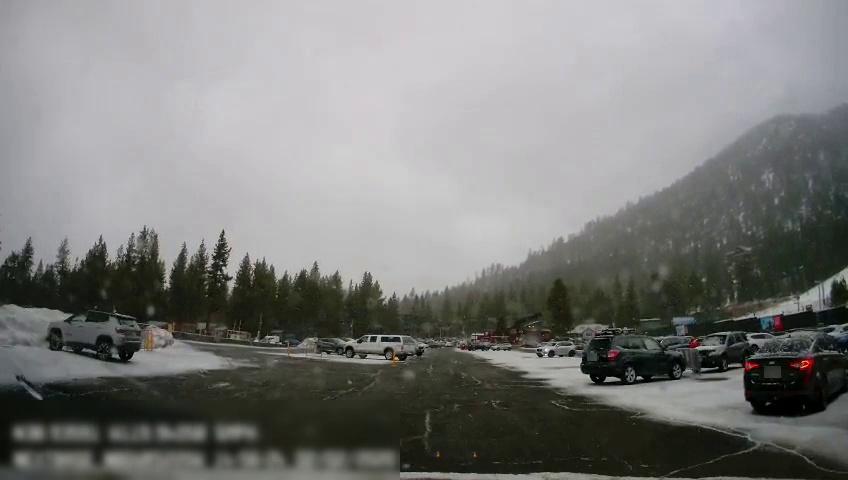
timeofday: Day
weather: Snowy
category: Vehicles | Car
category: Vehicles | SUV
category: Vehicles | Car
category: Vehicles | Car
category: Vehicles | Car
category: Vehicles | SUV
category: Vehicles | SUV
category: Vehicles | Truck
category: Vehicles | Car
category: Vehicles | Car
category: Vehicles | Truck
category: Vehicles | Car
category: Drivable Space